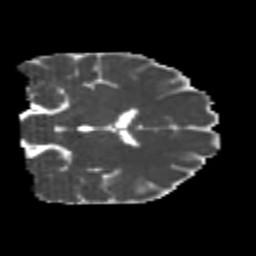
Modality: MD
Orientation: coronal
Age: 26
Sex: female
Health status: healthy
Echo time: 0.074 s